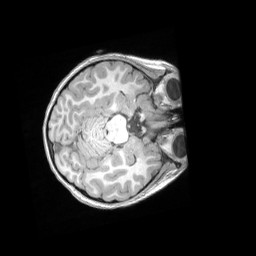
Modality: T1w
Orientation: axial
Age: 9
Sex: female
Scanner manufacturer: siemens
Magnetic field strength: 3 T
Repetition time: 2.53 s
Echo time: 0.00164 s